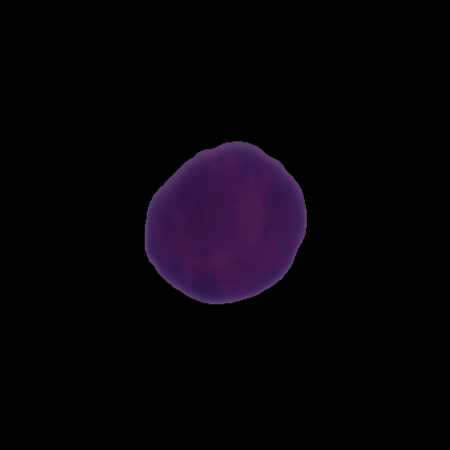
Label: healthy